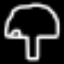
Label: mushroom